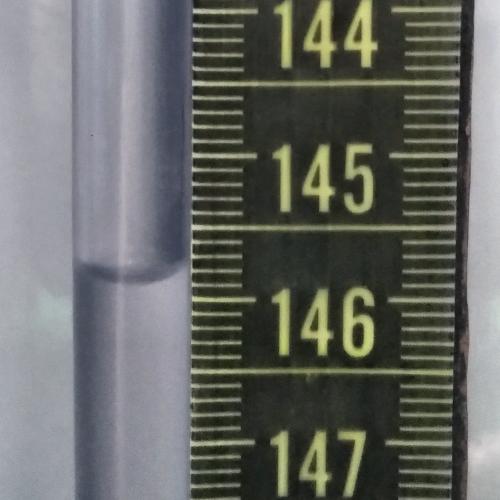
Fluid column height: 145.8 cm